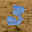
Label: 3